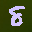
Label: 8